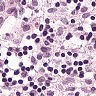
Metastatic tissue present: no